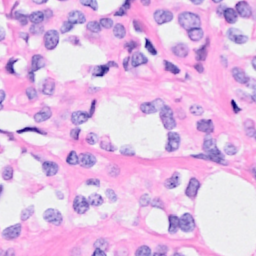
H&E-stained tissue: Breast